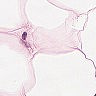
Metastatic tissue present: no